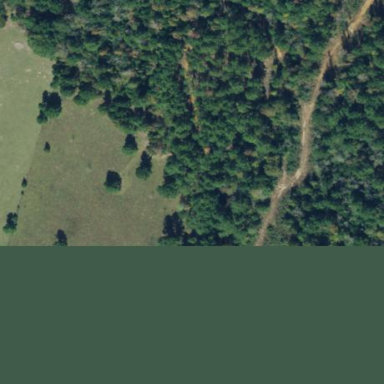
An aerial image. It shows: Evergreen woodland with needle-leaved trees.